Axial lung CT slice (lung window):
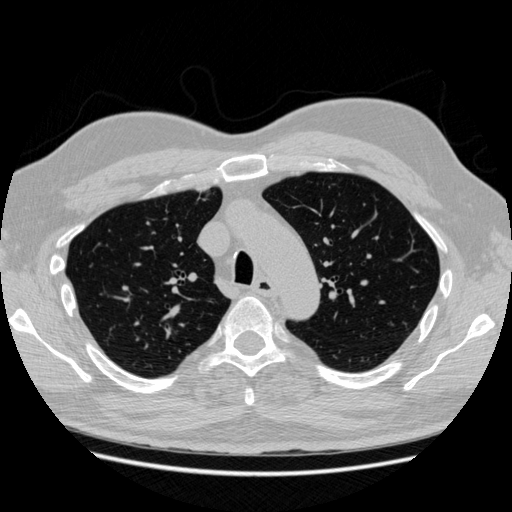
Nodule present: no